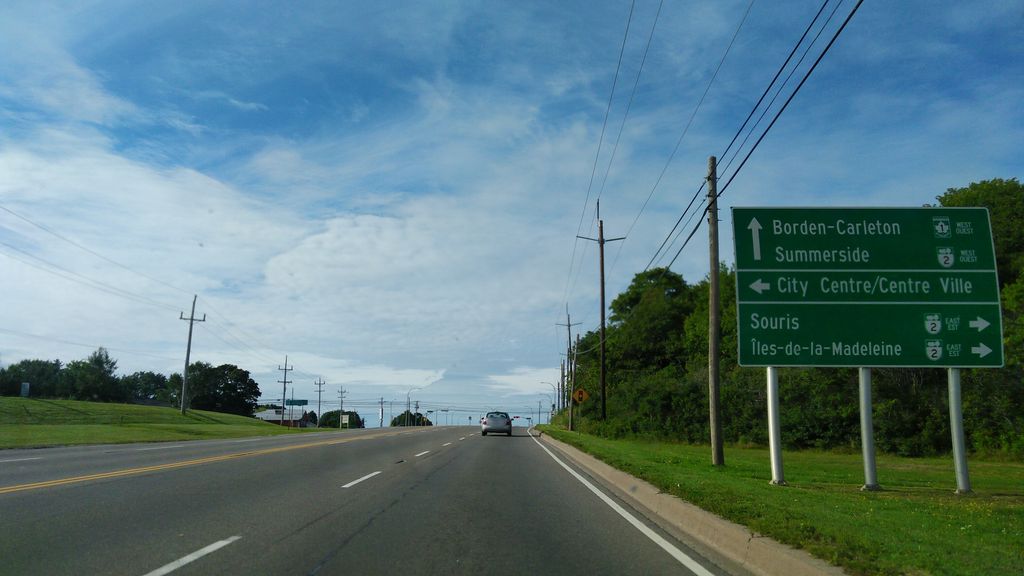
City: charlottetown